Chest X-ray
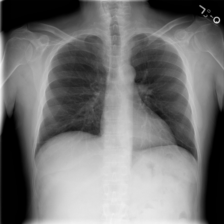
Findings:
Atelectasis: positive
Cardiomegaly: negative
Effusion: negative
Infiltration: negative
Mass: negative
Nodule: negative
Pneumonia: negative
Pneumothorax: negative
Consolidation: negative
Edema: negative
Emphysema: negative
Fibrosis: negative
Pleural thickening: negative
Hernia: negative